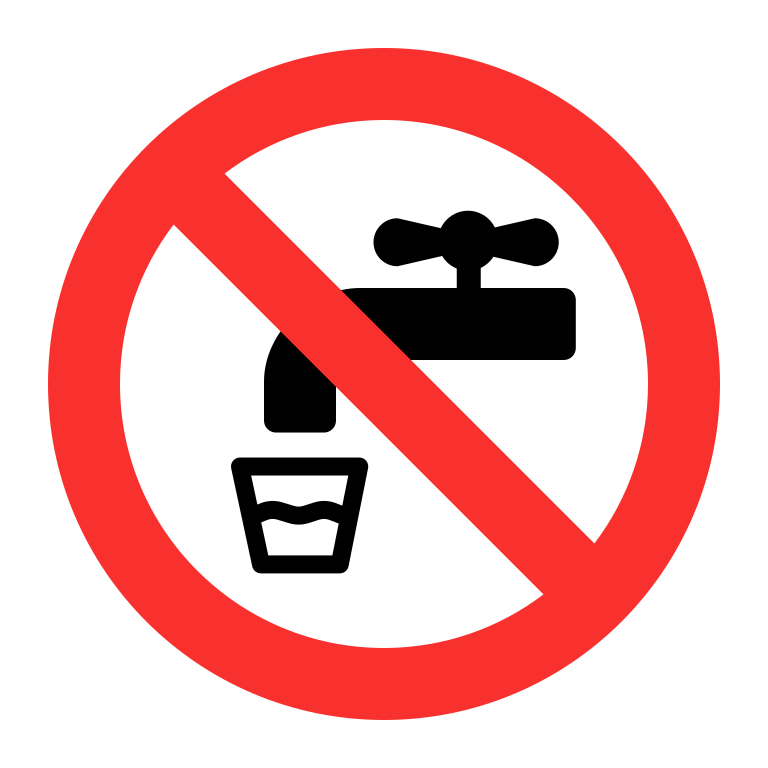
non potable water flat